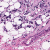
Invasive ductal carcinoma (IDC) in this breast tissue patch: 0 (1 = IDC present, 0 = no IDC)